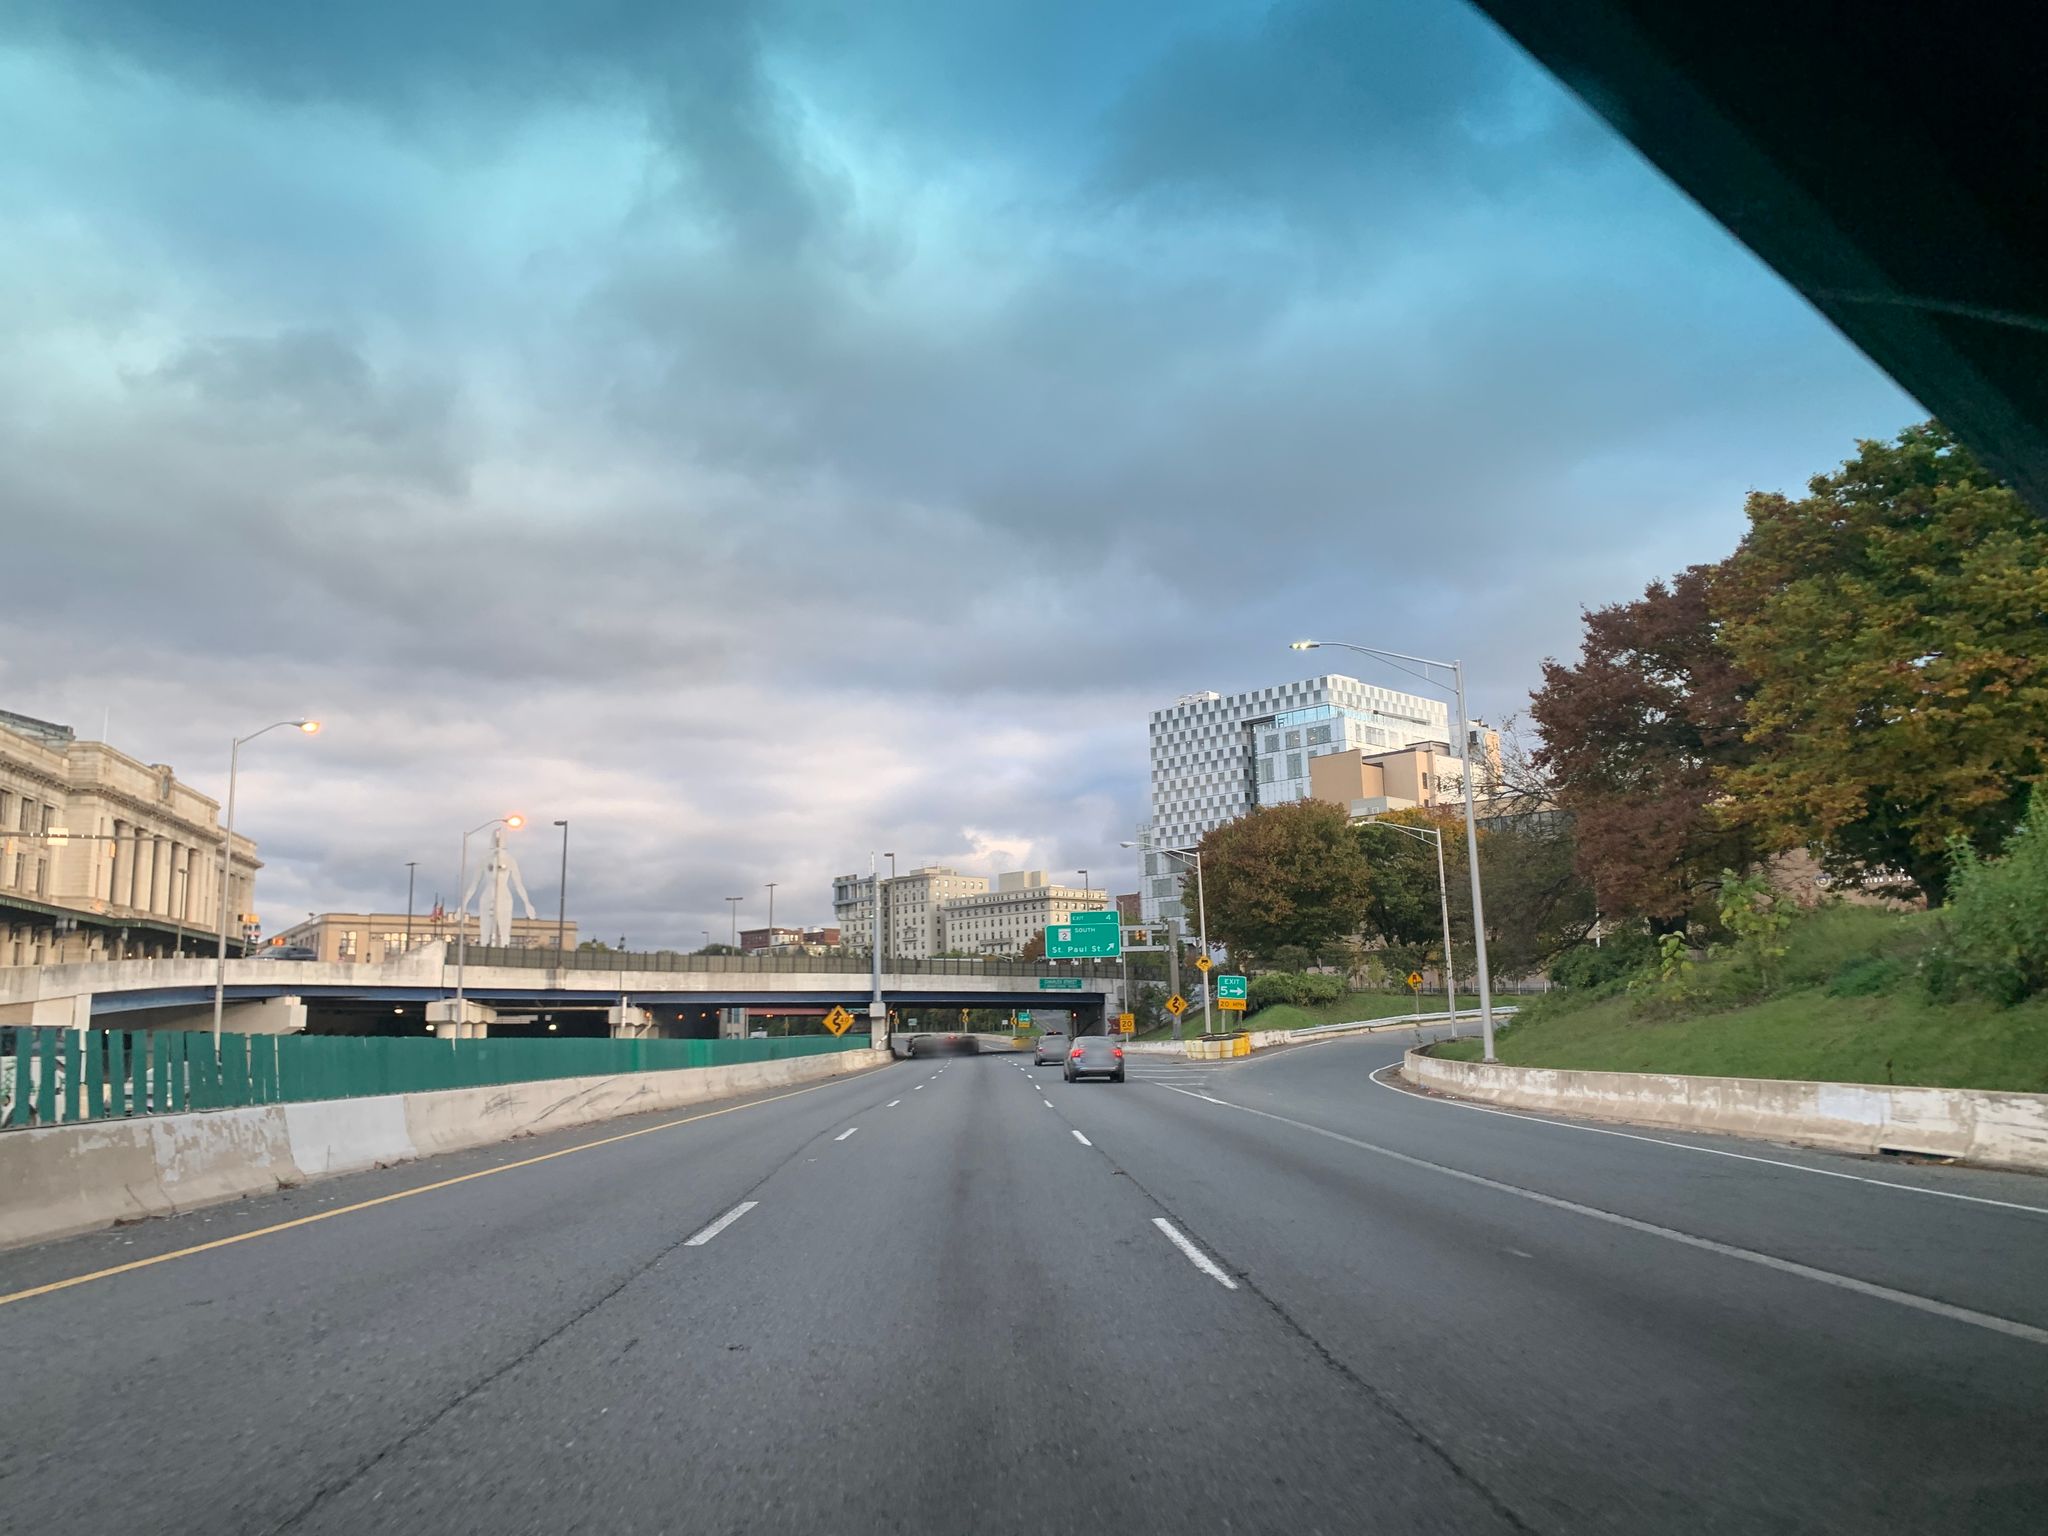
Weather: clear
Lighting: day
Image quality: good
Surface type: driving surface
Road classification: secondary
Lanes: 2
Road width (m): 2.0
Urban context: urban centre
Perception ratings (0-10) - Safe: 1.15, Lively: 3.51, Beautiful: 3.35, Boring: 1.81, Depressing: 4.01, Wealthy: 5.12